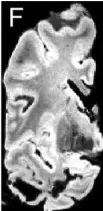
In vivo and postmortem MRI showing white matter lesions, brain atrophy, and enlarged ventricles. White matter lesions in the right temporal lobe are observed on both in vivo MRI scans (arrow) as well as the postmortem T2* scan (F).
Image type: radiology (mri)